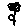
Label: flower